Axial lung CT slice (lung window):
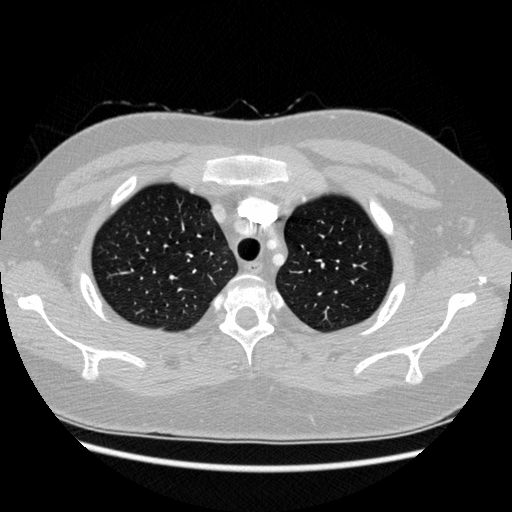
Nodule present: no